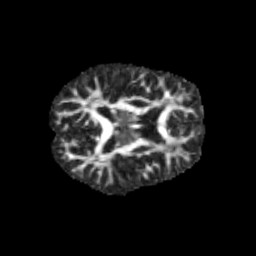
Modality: FA
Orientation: axial
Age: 12
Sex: male
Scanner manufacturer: siemens
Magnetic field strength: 3 T
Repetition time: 3.8 s
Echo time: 0.07 s